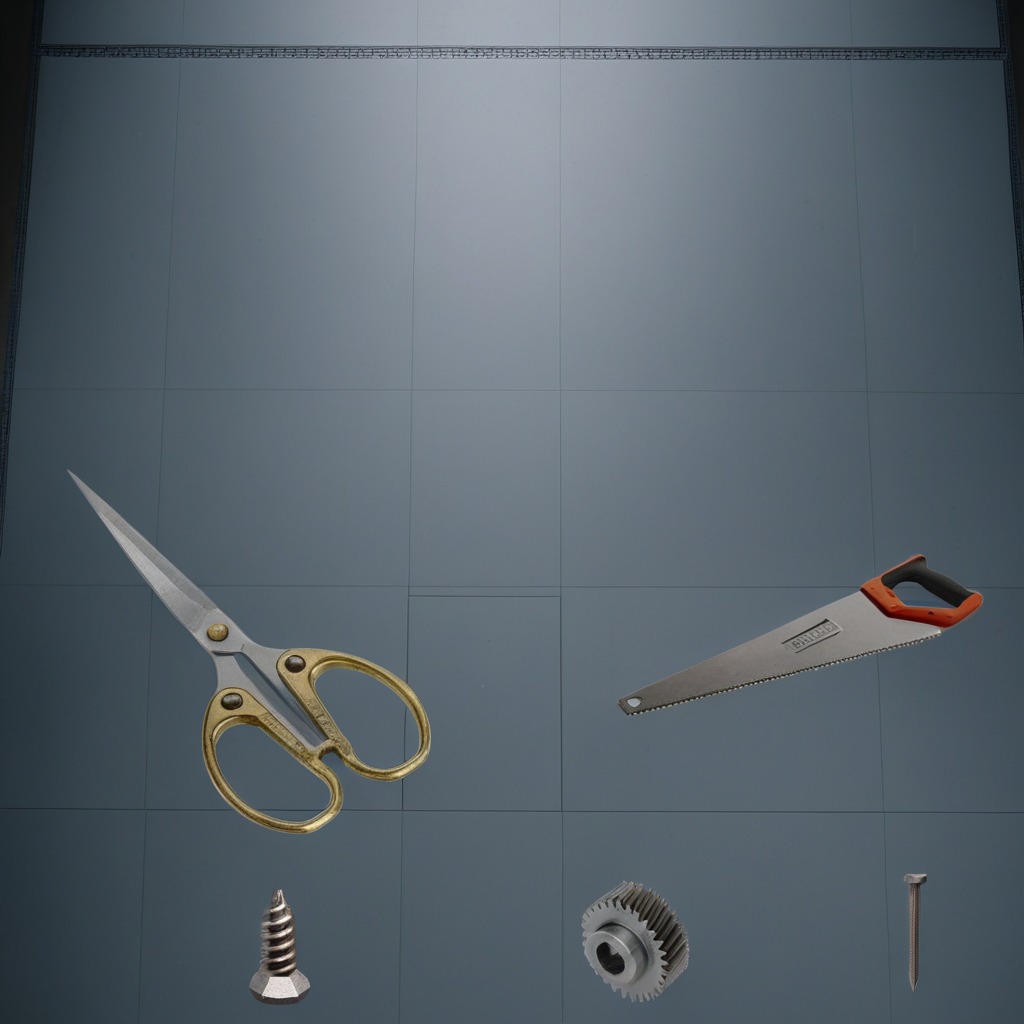
A steel gear with teeth, a metal machine screw, an iron nail, a handheld metal saw, and a pair of scissors are lying on the toolbox surface.